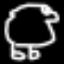
Label: frog